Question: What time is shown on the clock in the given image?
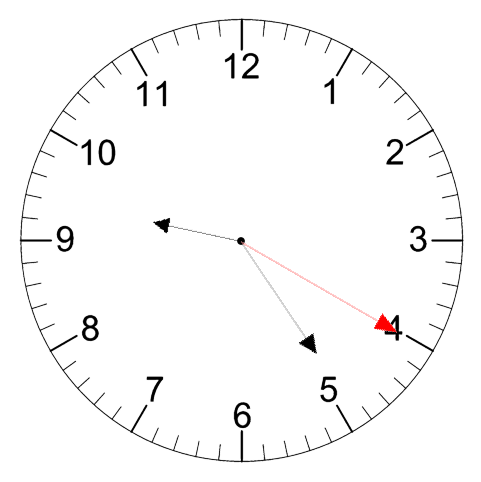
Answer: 09:24:20